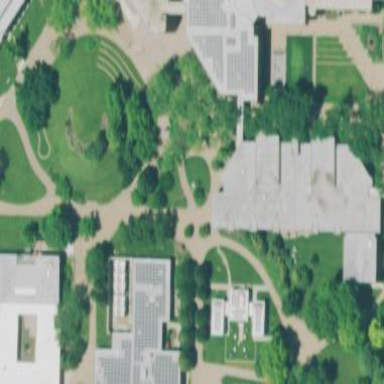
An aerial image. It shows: College building with flat roof.